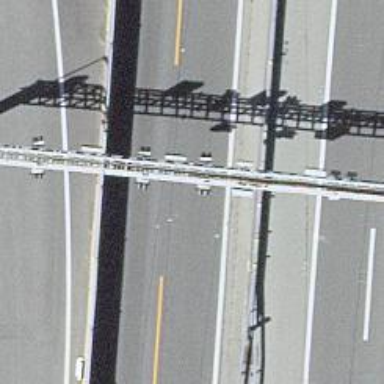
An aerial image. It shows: Gantry structure.